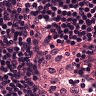
Metastatic tissue present: no